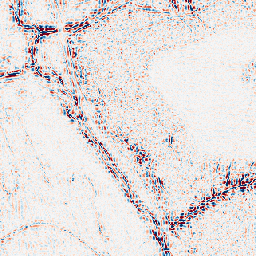
Category: wavelet
Decomposition family: wavelet_dwt
Decomposition parameters: wavelet: db8
level: 2
Upsampling method: area
Upsampling parameters: scale: 8
Upsampling scale: 8